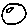
Label: moon